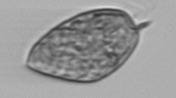
Label: Prorocentrum_micans